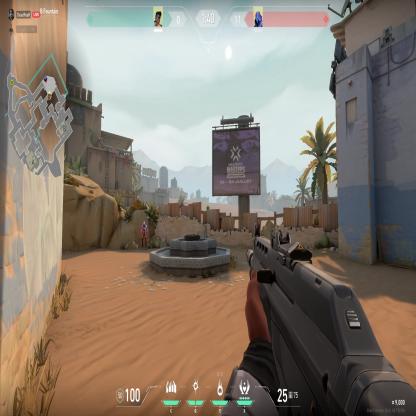
Label: enemy